Field crop: maize
Growth stage: 2
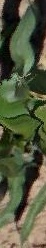
Species: maize